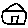
Label: house